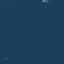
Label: SeaLake